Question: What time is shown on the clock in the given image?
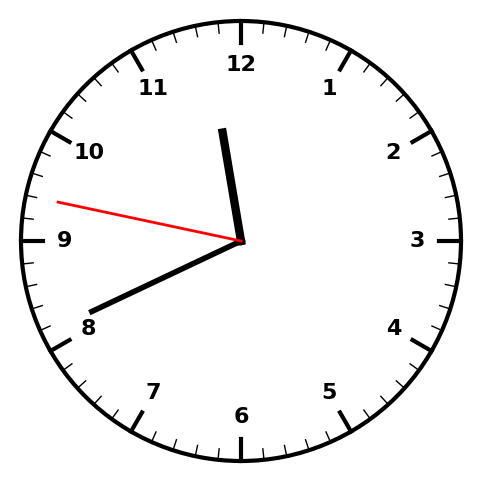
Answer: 11:40:47